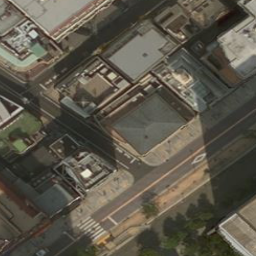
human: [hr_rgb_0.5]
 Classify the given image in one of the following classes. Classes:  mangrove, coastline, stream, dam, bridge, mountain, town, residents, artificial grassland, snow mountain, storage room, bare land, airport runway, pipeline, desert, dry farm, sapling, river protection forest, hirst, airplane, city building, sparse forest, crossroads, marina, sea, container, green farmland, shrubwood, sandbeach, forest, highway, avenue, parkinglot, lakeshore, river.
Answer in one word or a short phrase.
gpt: city building